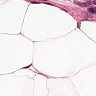
Metastatic tissue present: yes